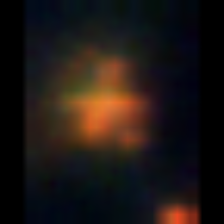
Taxon: Unknown_detritus
Group: Unknown